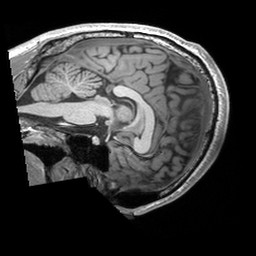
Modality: T1w
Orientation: sagittal
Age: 19
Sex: male
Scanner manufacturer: siemens
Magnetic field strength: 3 T
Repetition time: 2.53 s
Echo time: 0.00298 s